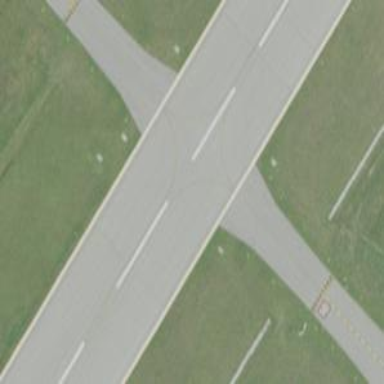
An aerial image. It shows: Image of taxiway at airport.